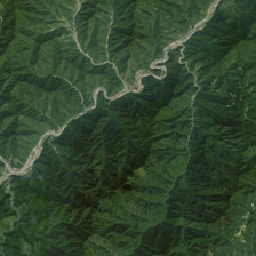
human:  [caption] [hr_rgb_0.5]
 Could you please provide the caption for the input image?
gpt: Climbing, climbing and down.

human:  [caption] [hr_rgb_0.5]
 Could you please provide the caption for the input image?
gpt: Mountains of East and West.

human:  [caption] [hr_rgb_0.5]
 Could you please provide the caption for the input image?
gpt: Mountains in the east-west direction.

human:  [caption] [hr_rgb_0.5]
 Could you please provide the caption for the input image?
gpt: Mountains, winding ups and downs.

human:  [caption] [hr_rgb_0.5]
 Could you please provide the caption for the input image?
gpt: mountain, melting and descent.